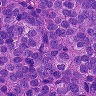
Metastatic tissue present: yes